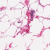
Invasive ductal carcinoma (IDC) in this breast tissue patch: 0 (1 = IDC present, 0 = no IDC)